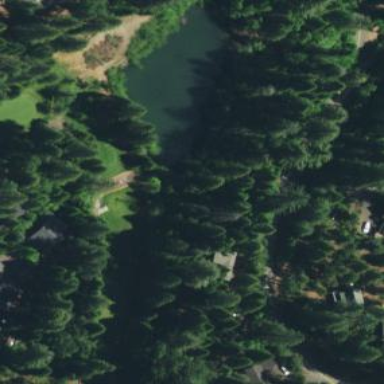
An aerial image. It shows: Water hazard on golf course. The hazard is natural water feature.